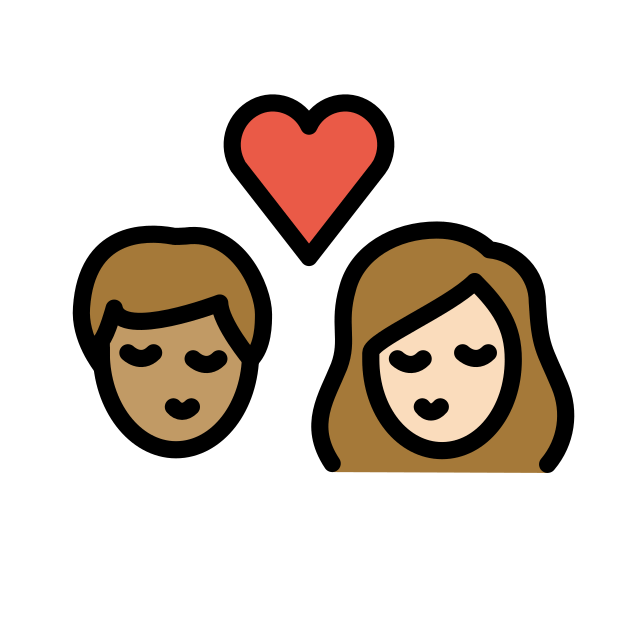
kiss: person, person, medium skin tone, light skin tone